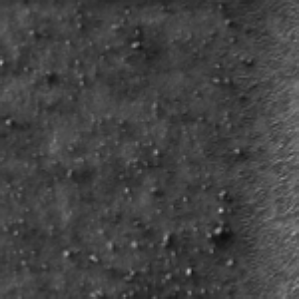
Label: frost